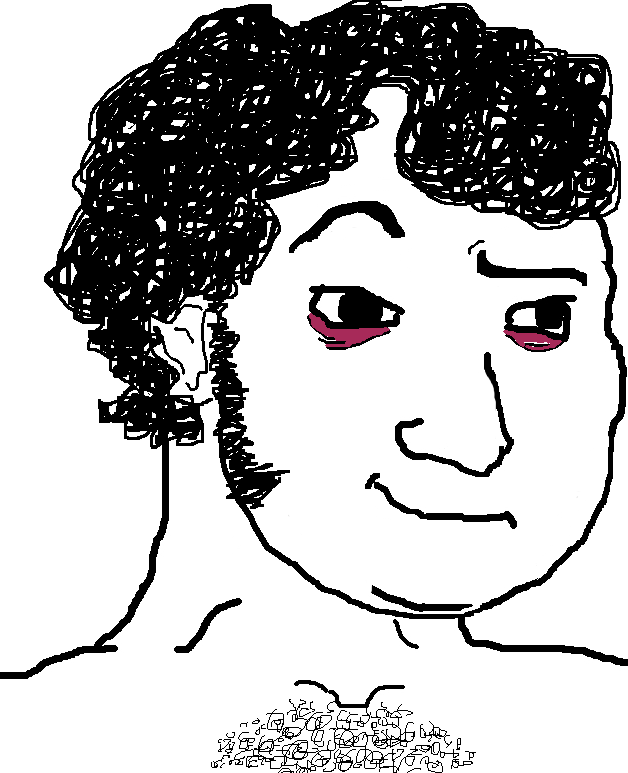
Label: 5_Doomer